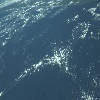
Label: water